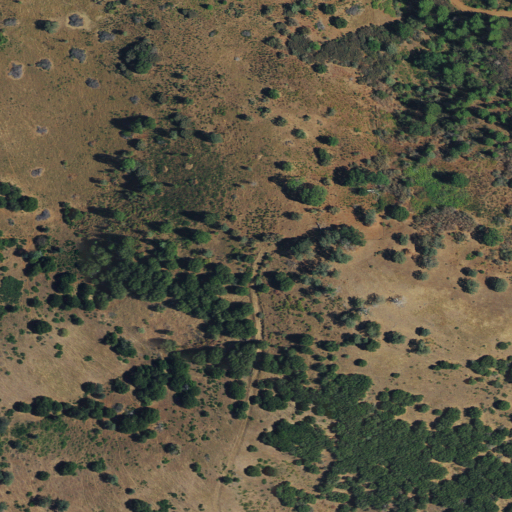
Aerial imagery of ridge(s) in California named Potter Ridge containing shrub, evergreen forest, and grassland